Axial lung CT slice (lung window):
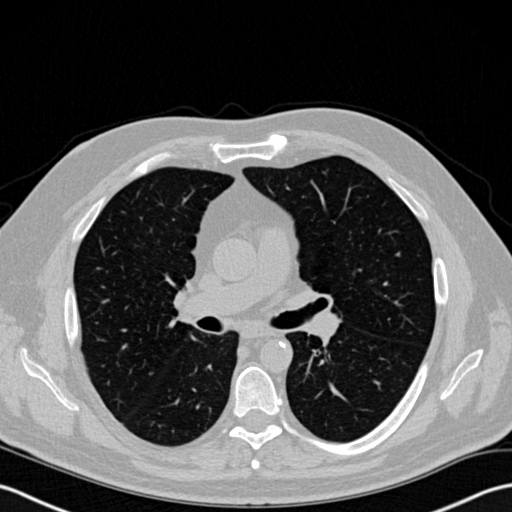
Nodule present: no